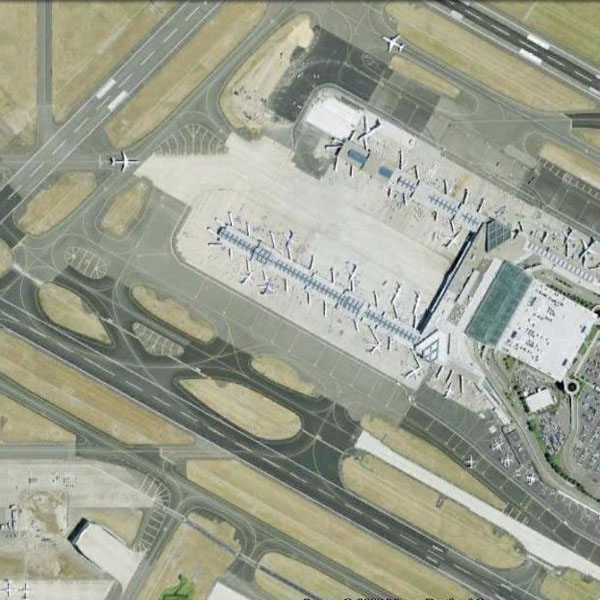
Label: Airport